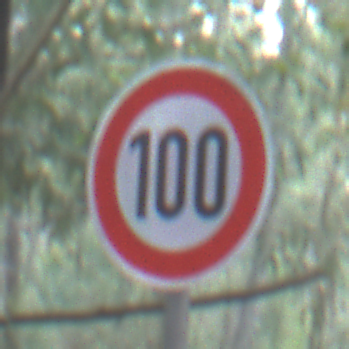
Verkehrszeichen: Geschwindigkeit100
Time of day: SunriseSunset
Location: Outdoor (Nature)
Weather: NotSpecified
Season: Autumn
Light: Natural